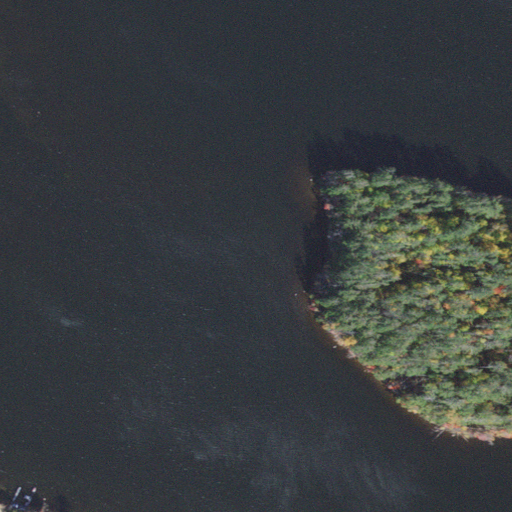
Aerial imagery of island in New Hampshire named Bennett Island containing open water, evergreen forest, herbaceous wetlands, and grassland